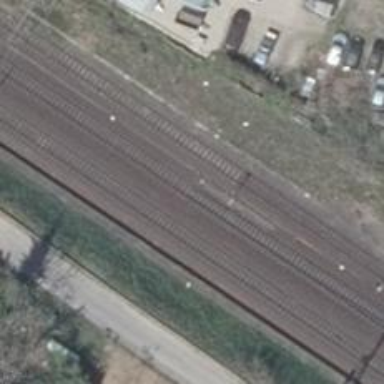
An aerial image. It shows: Railway switch with the turnout side on the left.